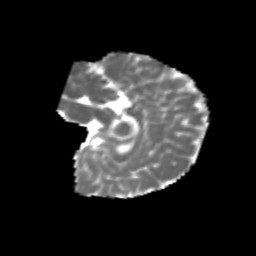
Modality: MD
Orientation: sagittal
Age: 6
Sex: male
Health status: healthy